Field crop: maize
Growth stage: 2
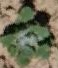
Species: chenopodium